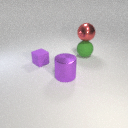
large green rubber sphere behind large purple metal cylinder